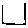
Label: square